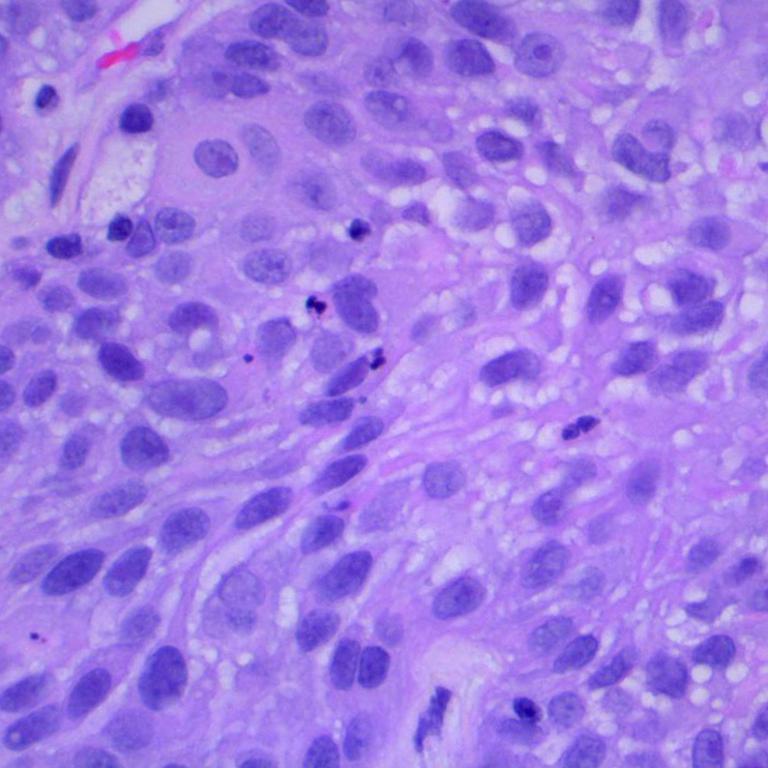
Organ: lung
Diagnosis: squamous carcinomas